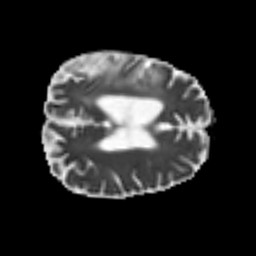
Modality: MD
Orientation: axial
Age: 58
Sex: male
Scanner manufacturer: siemens
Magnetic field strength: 3 T
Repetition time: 4.999 s
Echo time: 0.07946 s